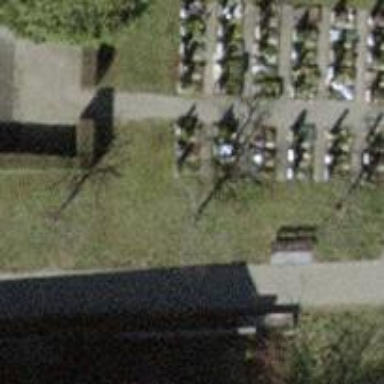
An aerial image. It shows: Bench.